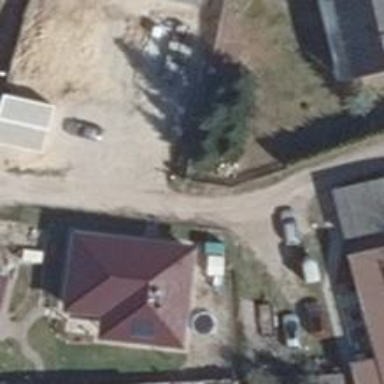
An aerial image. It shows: Driveway.